Field crop: maize
Growth stage: 2
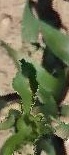
Species: maize